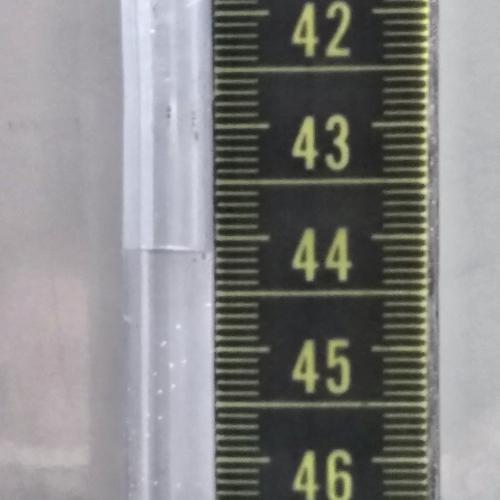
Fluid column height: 44.1 cm